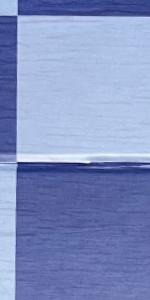
Label: Empty